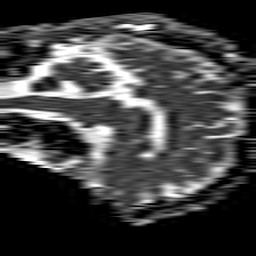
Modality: ADC
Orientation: sagittal
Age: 56
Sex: male
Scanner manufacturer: philips
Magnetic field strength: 1.5 T
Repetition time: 4.6 s
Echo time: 0.08528 s